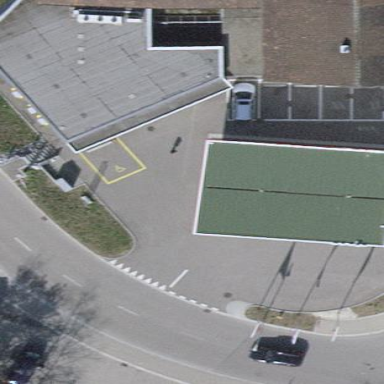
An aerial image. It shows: Building housing fuel station.